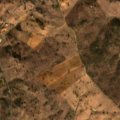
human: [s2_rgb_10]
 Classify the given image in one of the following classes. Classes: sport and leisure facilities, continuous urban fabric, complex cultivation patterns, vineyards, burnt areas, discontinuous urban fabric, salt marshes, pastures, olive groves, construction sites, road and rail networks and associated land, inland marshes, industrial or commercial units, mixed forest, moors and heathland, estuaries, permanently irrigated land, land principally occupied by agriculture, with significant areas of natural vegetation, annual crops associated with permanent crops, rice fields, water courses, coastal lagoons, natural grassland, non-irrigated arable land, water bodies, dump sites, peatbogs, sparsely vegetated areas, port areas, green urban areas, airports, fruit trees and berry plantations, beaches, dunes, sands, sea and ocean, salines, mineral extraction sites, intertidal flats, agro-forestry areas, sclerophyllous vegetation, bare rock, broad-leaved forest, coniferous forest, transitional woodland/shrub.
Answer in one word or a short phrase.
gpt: non-irrigated arable land, land principally occupied by agriculture, with significant areas of natural vegetation, transitional woodland/shrub